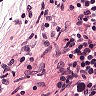
Metastatic tissue present: no